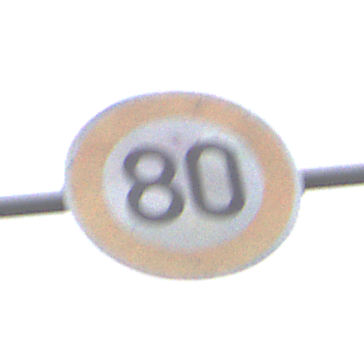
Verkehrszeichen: Geschwindigkeit80
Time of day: Midday
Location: Outdoor (Suburban)
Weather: Overcast
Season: NotSpecified
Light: Natural